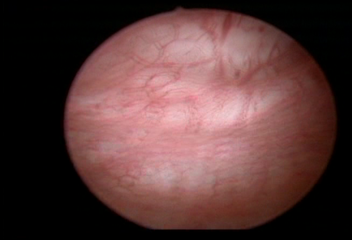
Modality: WLC
Class: Normal mucosa
Bladder cancer association: No